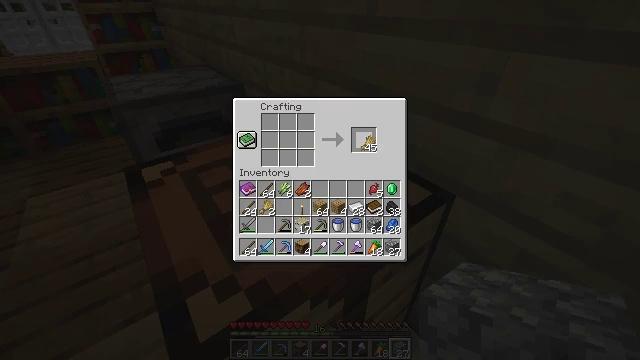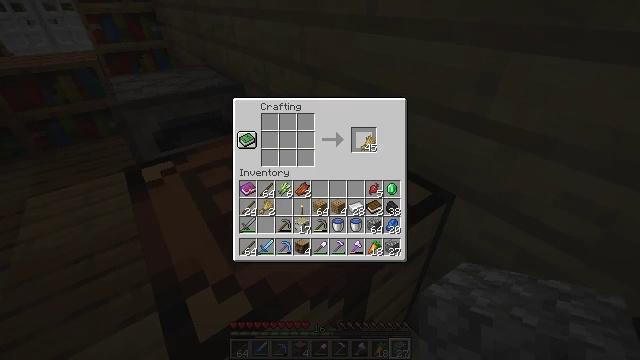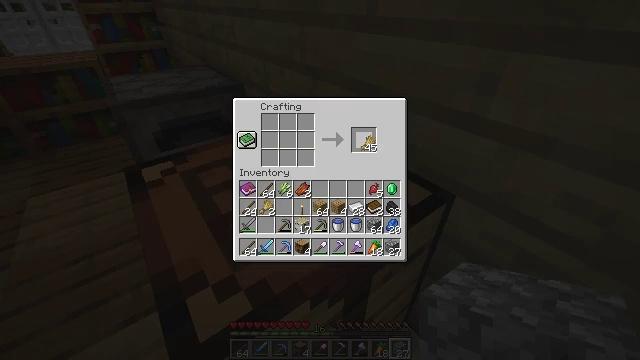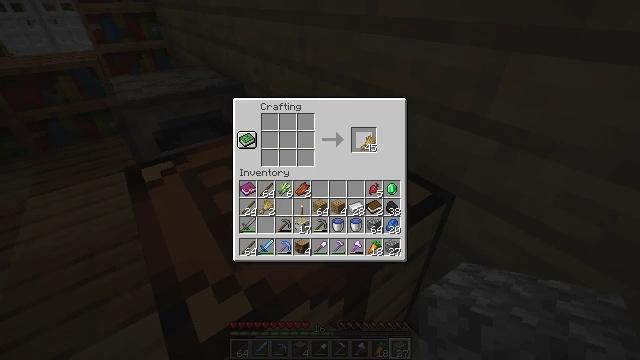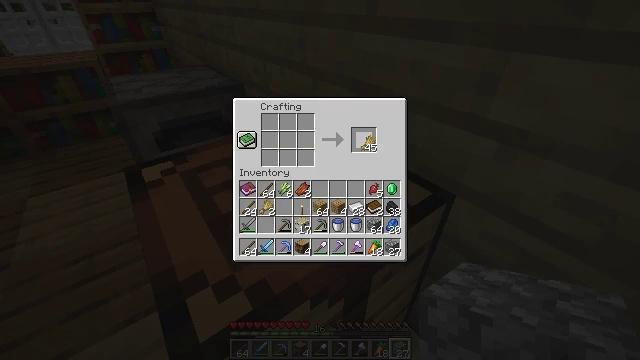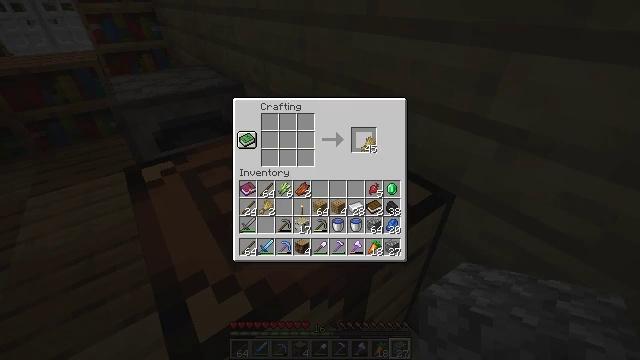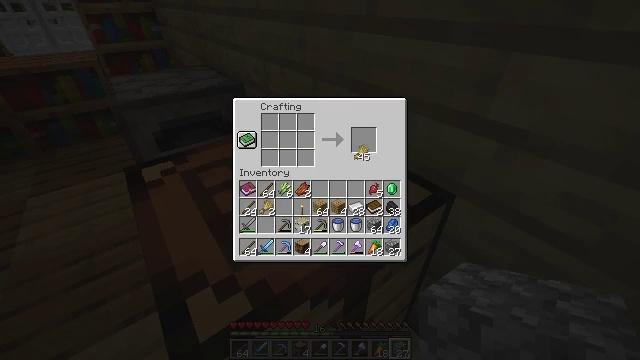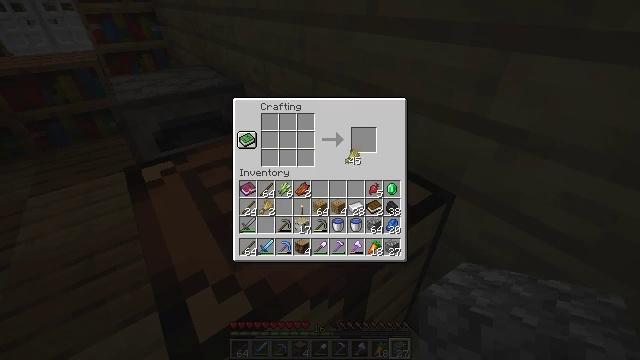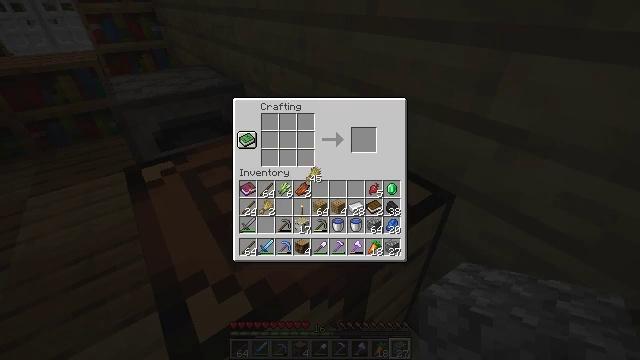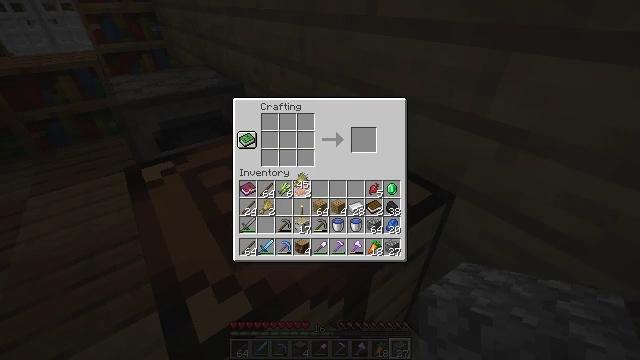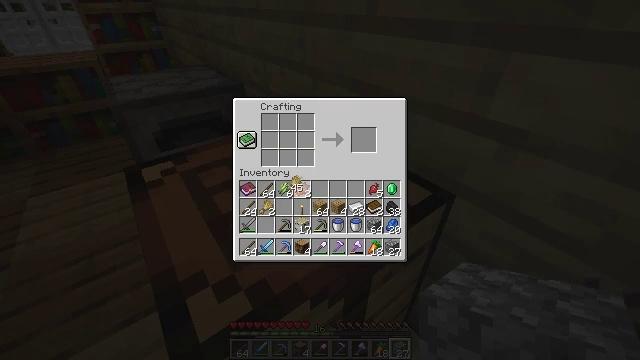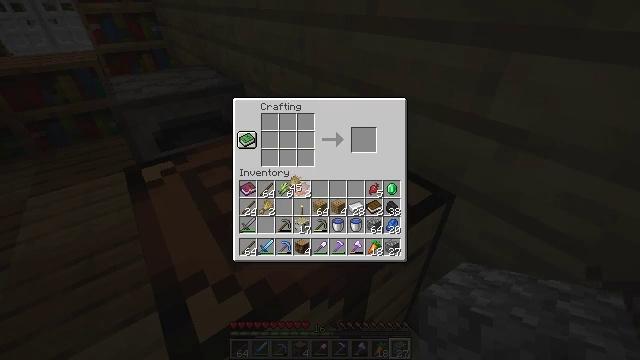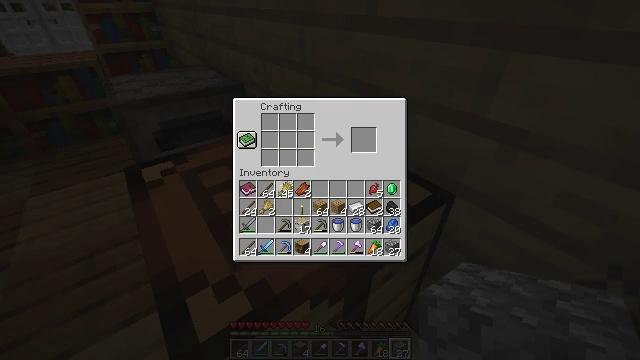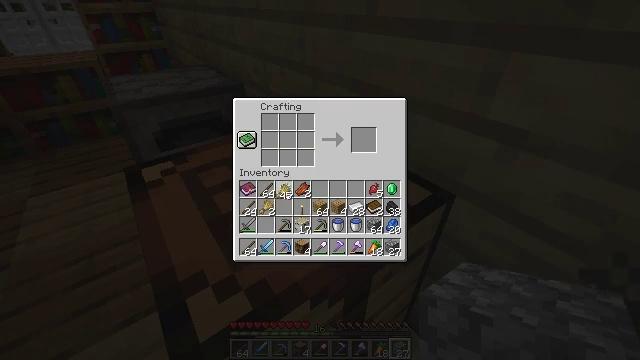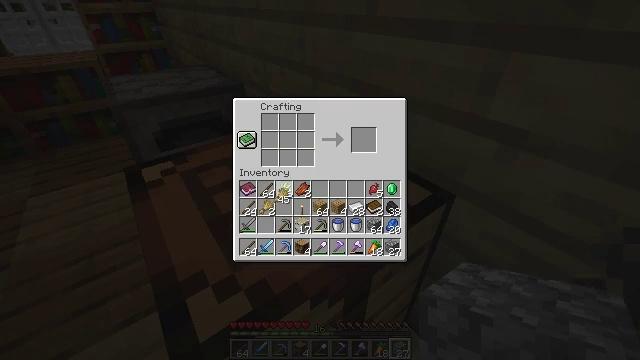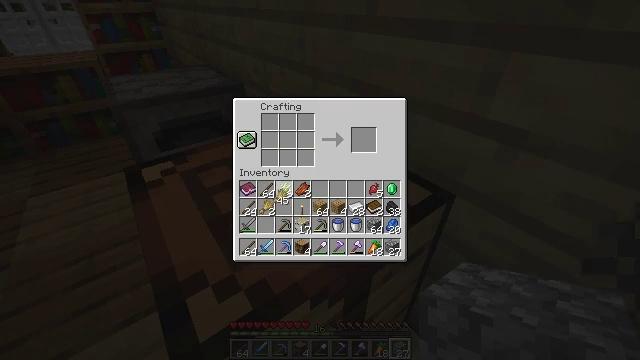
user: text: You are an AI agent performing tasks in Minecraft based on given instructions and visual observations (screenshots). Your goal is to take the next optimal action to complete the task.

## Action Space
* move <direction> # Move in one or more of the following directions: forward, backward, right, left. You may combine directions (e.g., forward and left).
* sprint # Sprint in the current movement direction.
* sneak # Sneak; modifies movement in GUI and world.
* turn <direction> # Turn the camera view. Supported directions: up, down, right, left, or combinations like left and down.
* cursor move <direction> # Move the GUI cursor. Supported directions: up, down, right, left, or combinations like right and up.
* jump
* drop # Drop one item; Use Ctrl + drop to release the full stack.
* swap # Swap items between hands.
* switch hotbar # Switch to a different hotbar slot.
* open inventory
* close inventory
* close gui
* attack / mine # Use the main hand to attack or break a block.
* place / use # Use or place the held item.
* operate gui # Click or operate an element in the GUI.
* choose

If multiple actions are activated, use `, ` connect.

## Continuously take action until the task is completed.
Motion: motion action
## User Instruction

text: Use iron ingots to craft an iron door.
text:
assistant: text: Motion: open gui
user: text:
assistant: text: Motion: no_op
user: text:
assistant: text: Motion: no_op
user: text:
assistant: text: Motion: no_op
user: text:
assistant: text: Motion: no_op
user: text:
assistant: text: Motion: cursor move down
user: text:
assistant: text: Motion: cursor move left
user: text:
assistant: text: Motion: cursor move left and down
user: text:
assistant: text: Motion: cursor move left
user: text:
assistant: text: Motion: no_op
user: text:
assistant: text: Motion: no_op
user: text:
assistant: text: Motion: cursor move left
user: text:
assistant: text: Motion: no_op
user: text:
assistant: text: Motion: no_op
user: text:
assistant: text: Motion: no_op
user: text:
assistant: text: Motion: no_op
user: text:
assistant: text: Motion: no_op
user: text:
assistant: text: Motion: no_op
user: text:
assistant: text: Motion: no_op
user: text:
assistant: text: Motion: no_op
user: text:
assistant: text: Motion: no_op
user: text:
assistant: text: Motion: no_op
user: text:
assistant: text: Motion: no_op
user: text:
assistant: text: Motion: operate gui
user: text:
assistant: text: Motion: operate gui
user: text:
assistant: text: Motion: operate gui
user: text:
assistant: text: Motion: no_op
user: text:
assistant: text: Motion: no_op
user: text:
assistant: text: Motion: no_op
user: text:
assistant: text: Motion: no_op